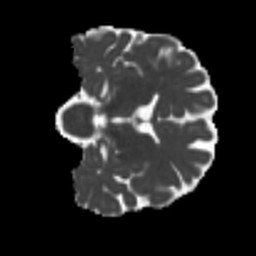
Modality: MD
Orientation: coronal
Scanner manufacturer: siemens
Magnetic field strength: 3 T
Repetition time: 4 s
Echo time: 0.0594 s